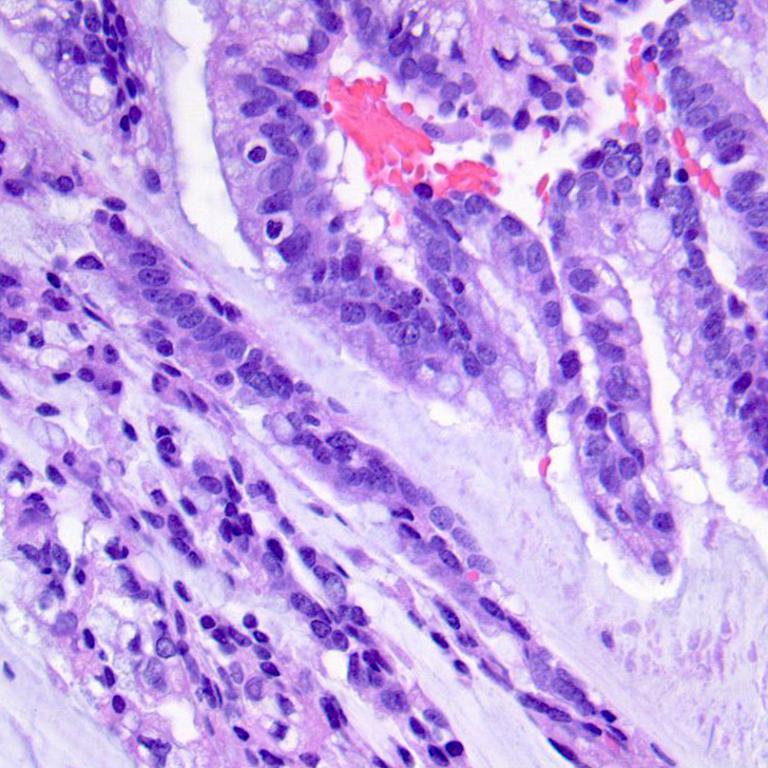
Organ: colon
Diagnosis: adenocarcinomas